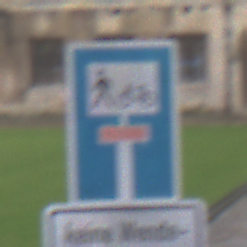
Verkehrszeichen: SackgasseRadverkehrFussgaengerDurchlaessig
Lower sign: HinweisGeaenderteVorfahrtVerkehrsfuehrungVerkehrsregelung3
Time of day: Midday
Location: Outdoor (Urban)
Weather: Overcast
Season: NotSpecified
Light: Natural